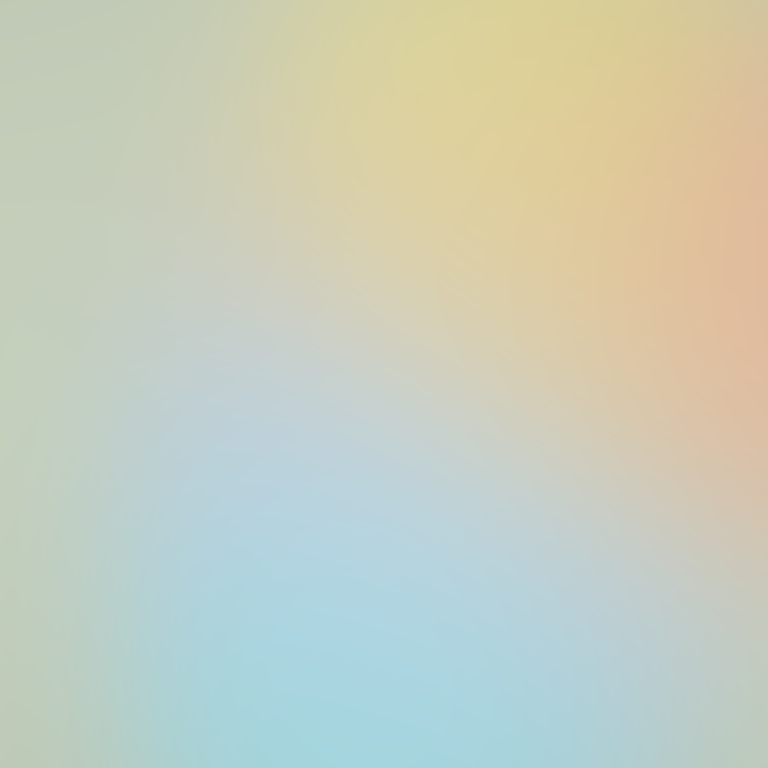
Abstract light effect, smooth gradient from soft yellow to gentle blue, calm atmosphere, diffuse light, no room, no furniture, no objects.